Field crop: maize
Growth stage: 2
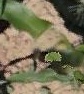
Species: maize